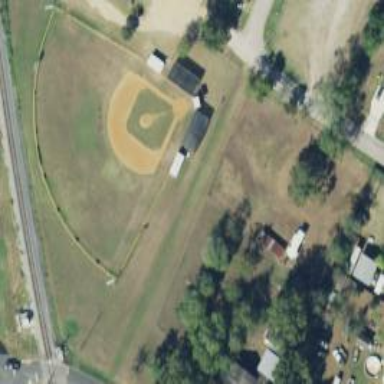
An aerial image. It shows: Baseball pitch for leisure and sports activities.